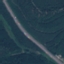
Land use / land cover class: Highway